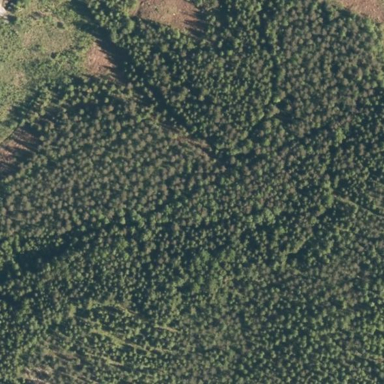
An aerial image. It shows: Scrub area designated for logging.